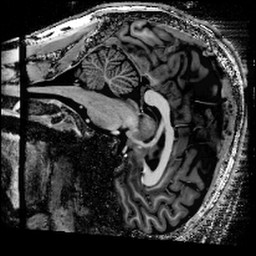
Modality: T1w
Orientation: sagittal
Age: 31
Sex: male
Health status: healthy
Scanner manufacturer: siemens
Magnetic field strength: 9.4 T
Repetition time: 9 s
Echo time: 0.0023 s